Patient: sex F, age 58
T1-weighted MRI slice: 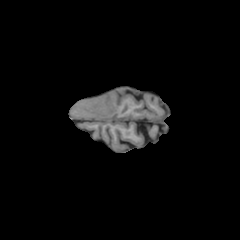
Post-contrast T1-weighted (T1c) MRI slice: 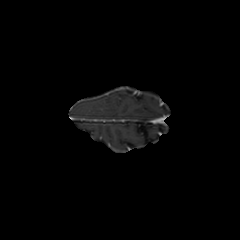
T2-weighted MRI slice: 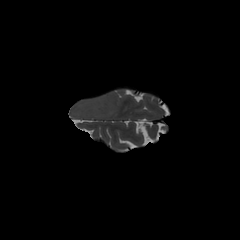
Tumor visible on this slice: no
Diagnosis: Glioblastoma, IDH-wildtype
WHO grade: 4